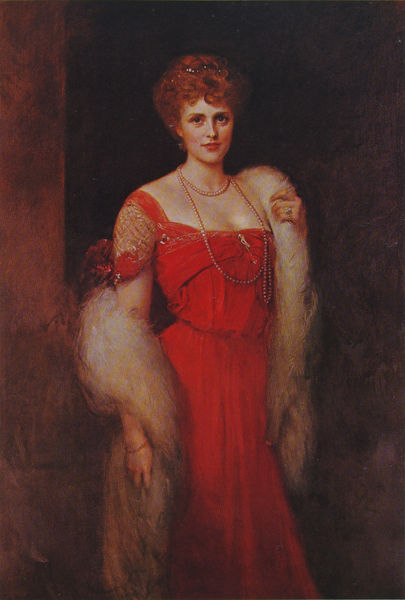
Titel: Prinzessin Gabriele von Bayern
Künstler: Friedrich August von Kaulbach
Standort: München
Institution: Wittelsbacher Ausgleichfonds
Schlagwörter: dunkel, feder, gemälde, hand, körper, nackt, umhang, weiß, mädchen, abend, ausschnitt, blume, braun, brust, busen, decolte, elegant, finger, frau, frisur, haar, hintergrund, kleid, nase, raum, schmuck, säule, zeichnung, blick, dame, rot, schal, tuch, blond, wand, arm, augen, blass, pelz, spitze, ärmel, hals, hände, portrait, porträt, schlank, auge, haare, halbfigur, pose, stehend, adel, blas, brosche, dekollete, dekolletee, dekollte, dekoltee, diadem, lippe, lippen, locken, perle, perlen, rouge, schminke, vornehm, taille, kette, oil, red, black, dark, dress, lady, manet, painting, wall, weib, woman, büste, gown, überwurf, perlenkette, ring, stola, halskette, rothaarig, dreiviertel, ketten, nerz, dunkler hintergrund, armband, fuchs, schwarzer, skin, rothaarige, zentral, orange, red hair, bleich, lenbach, erscheinung, eyes, adelig, pelzstola, shawl, wurf, fur, french, decoltee, necklace, smile, hinergrund, ballkleid, drape, person, party, blush, bracelet, gaze, italian, english, mondän, colier, decolete, dominant, rotes kleid, pearl, pearls, redhead, ganz, dreiviertelportrait, standing, blcik, hip, bosom, brooch, jewelry, ugly, wealthy, red dress, chiaroscuro, hairdo, warm, haircut, 1900, stole, bead, 1900s, beads, updo, weißer schal, necklaces, furs, dark background, boa, baronin, red gown, décolletage, maxi, maxi dress, fur stole, diamond ring